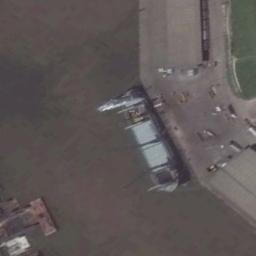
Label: ship